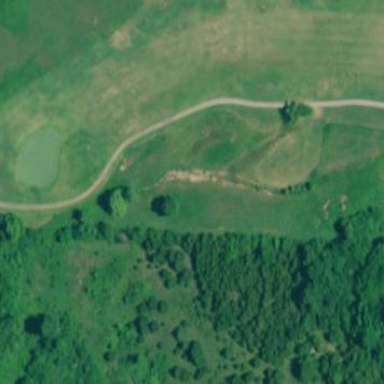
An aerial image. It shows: Area with grass used as rough in golf course.